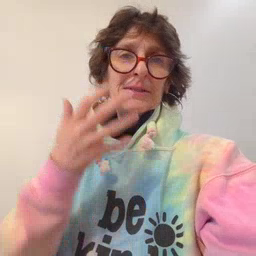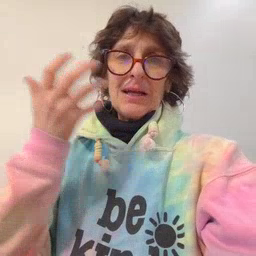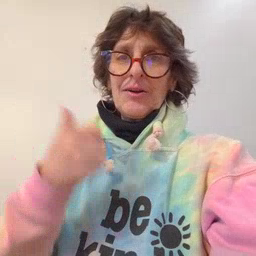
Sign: tiger